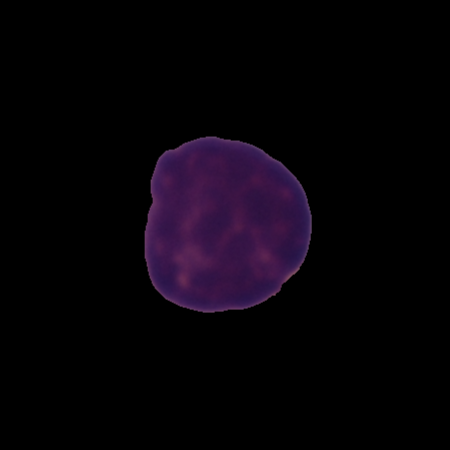
Label: healthy